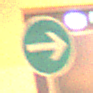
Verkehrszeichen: VorgeschriebeneFahrtrichtungHierRechts
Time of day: Night
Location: Outdoor (Urban)
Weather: Clear
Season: NotSpecified
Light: Artificial